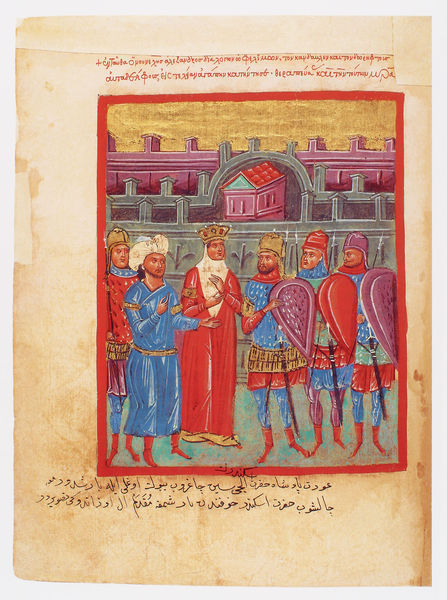
Titel: Der griechische Alexanderroman
Institution: Venedig, Hellenic Institute Codex Gr. 5
Schlagwörter: blau, männer, haus, rot, rahmen, gold, krone, schrift, violett, blue, crown, king, könig, men, priest, red, religious, robes, soldiers, swords, green, old, yellow, schild, orient, schwert, helm, ritter, house, tower, helmet, knight, tempel, königin, tunika, turban, castle, purple, nauer, city, kriche, temple, walls, rüstungen, shoes, medieval, shield, guard, arabic, arab, border, spears, royalty, middle ages, queen, helmets, monarch, ruler, symbols, crusade, aged, shields, red house, jordan